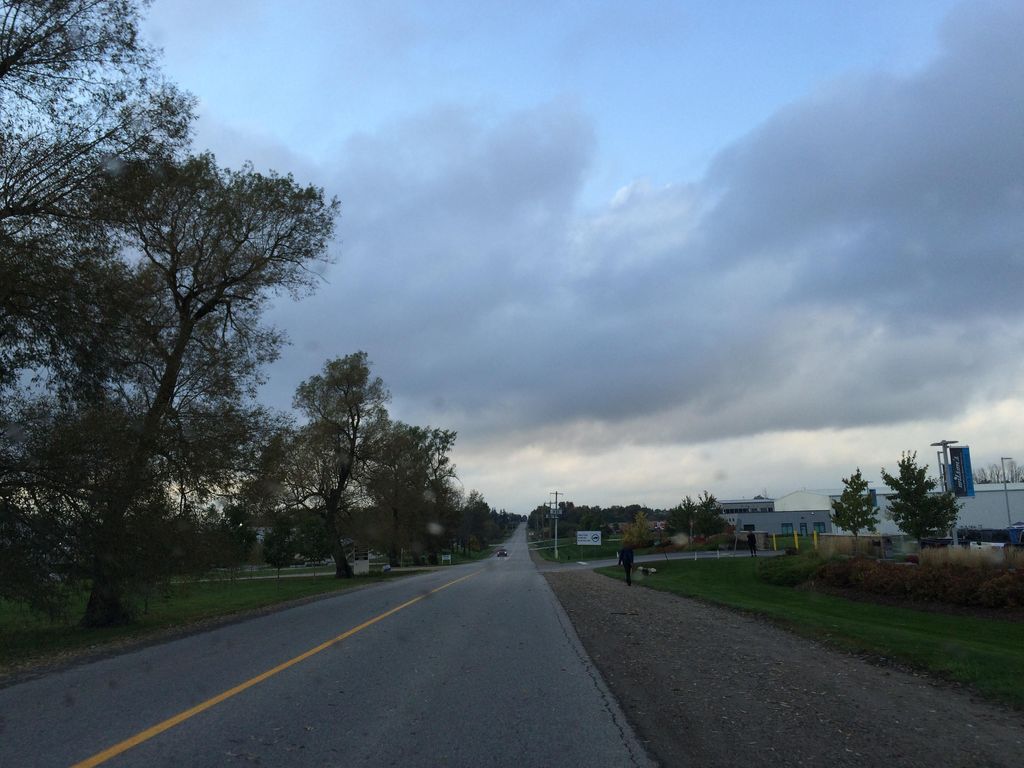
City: kitchener-waterloo